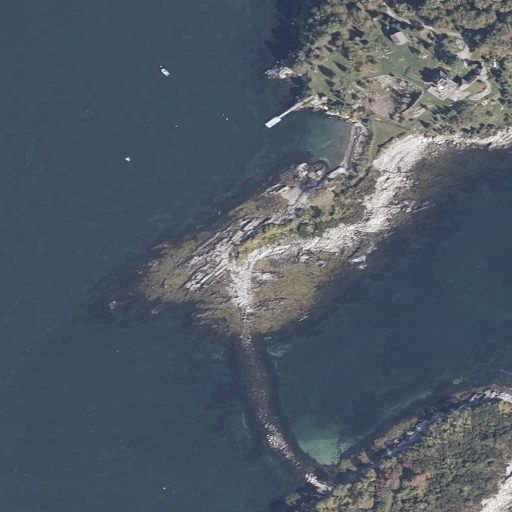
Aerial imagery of cape in Maine named Jerry Point containing open water, herbaceous wetlands, mixed forest, grassland, barren land, evergreen forest, open development, and low intensity development